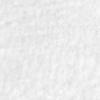
Label: no_change